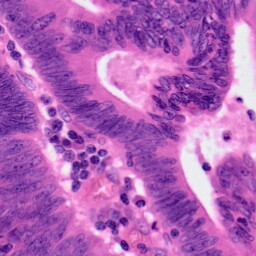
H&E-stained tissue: Colon